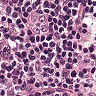
Metastatic tissue present: no